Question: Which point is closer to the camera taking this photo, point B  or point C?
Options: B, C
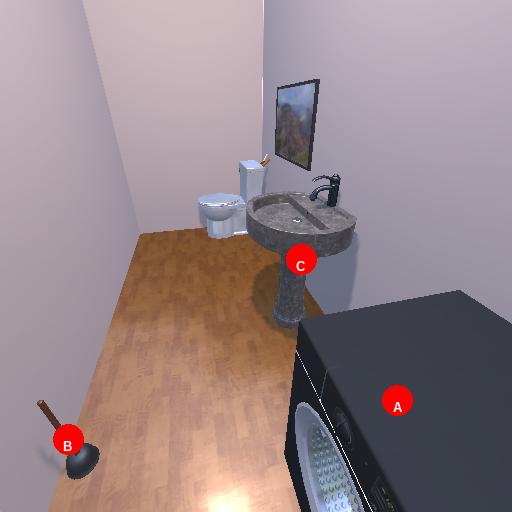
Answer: B